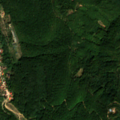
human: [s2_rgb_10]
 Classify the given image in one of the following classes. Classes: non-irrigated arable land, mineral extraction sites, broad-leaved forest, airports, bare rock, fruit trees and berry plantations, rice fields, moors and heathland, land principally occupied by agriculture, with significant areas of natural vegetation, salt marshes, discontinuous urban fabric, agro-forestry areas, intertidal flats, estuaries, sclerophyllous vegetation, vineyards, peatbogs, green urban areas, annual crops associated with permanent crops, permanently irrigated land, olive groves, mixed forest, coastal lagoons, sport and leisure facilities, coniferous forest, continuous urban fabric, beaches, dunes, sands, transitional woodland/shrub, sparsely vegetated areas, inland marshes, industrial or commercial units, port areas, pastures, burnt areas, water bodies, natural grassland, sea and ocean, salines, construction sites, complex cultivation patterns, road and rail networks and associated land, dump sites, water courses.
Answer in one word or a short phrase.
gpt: discontinuous urban fabric, land principally occupied by agriculture, with significant areas of natural vegetation, broad-leaved forest